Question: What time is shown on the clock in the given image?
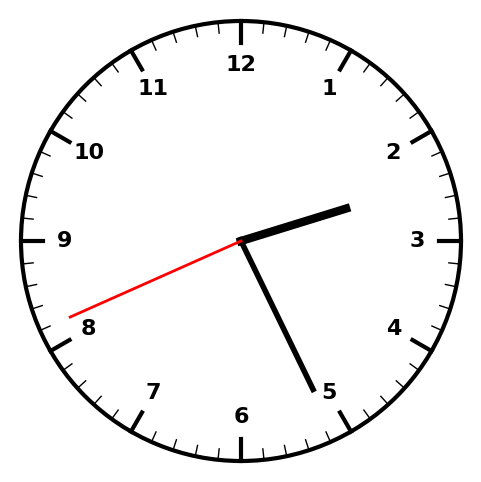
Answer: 02:25:41